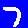
Digit: 7